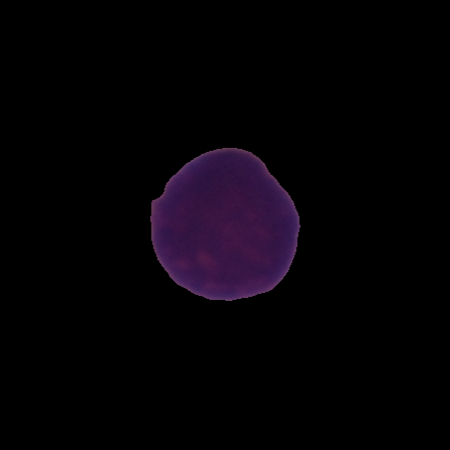
Label: healthy